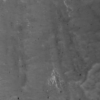
Label: not_dusty